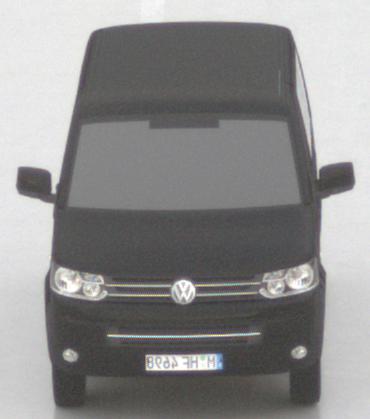
Make: VW Commercial Vehicles (Nutzfahrzeuge)
Model: T5 Multivan 2.0
Detailed model: T5 Multivan
Model produced from: 2009/09
Model produced until: 2013/06
Doors: 4
Color: black
Road condition: wet road
Daytime: sunrise or sunset
Contrast: low contrast